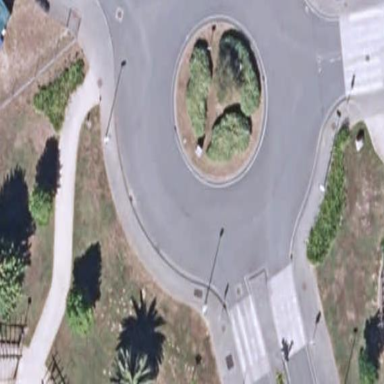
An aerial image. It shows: Residential road that intersects with roundabout.